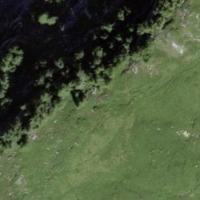
EUNIS habitat code: 23
Species observed at this site:
Saxifraga oppositifolia
Larix decidua